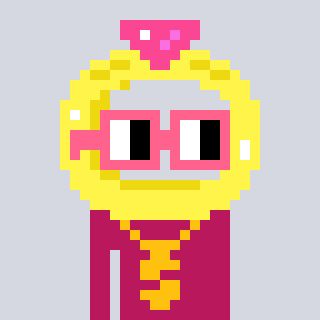
a pixel art character with square pink glasses, a ring-shaped head and a darkpink-colored body on a cool background